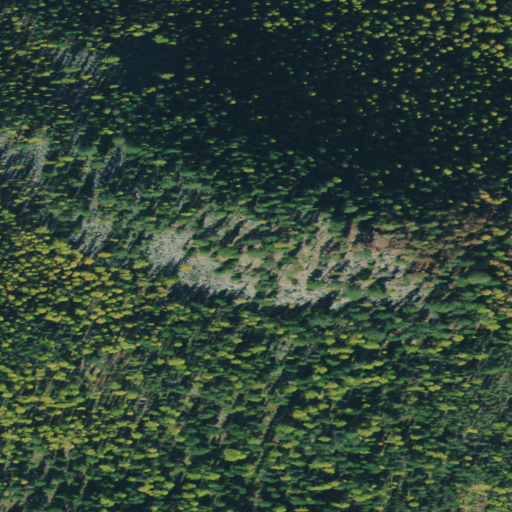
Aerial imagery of mountain in Montana named Wee Peak containing only evergreen forest